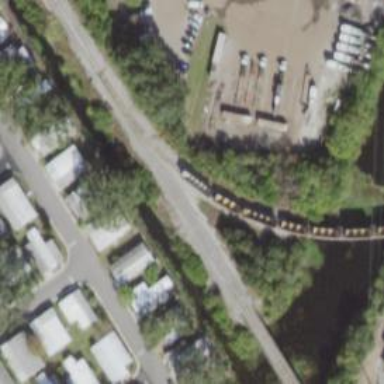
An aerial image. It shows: Railway spur service.